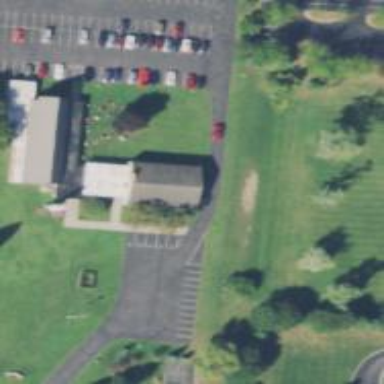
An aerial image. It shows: Beautiful church building.